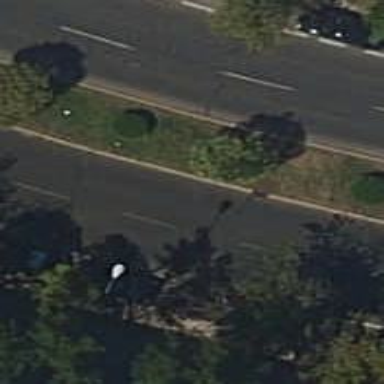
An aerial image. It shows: Kerb barrier.